Question: Consider the following table structure:

I'm creating a stored procedure which will delete data from 'RelatedA' and 'RelatedB'. Afterwards I want to delete everything from 'MasterData' that no longer has a relation in 'RelatedA' and 'RelatedB'.
I tried 3 different queries to get the IDs for deletion
## Using simple WHERE
'''
SELECT MD.ID
FROM MasterData MD
WHERE MD.ID NOT IN (SELECT MasterDataID FROM RelatedA)
AND MD.ID NOT IN (SELECT MasterDataID FROM RelatedB)
'''
## Using join + IS NULL in WHERE
'''
SELECT MD.ID
FROM MasterData MD
JOIN RelatedA RelA on RelA.MasterDataID = MD.ID
JOIN RelatedB RelB on RelB.MasterDataID = MD.ID
WHERE RelA.MasterDataID IS NULL
AND RelB.MasterDataID IS NULL
'''
## Using join + IS NULL in ON
'''
SELECT MD.ID
FROM MasterData MD
JOIN RelatedA RelA on RelA.MasterDataID = MD.ID AND RelA.MasterDataID IS NULL
JOIN RelatedB RelB on RelB.MasterDataID = MD.ID AND RelB.MasterDataID IS NULL
'''
for deletion and I'm sure there are a couple cause I just inserted fresh records in 'MasterData' (and there are no triggers that insert data in the related tables).
I actually have two questions:
1. What am I doing wrong?
2. What is the exact difference between my queries? (bonus)
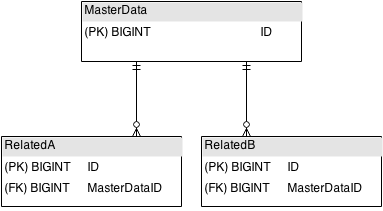
Answer: First let's look at the ones that don't work
'''
DELETE FROM MasterData
WHERE ID IN (
SELECT MD.ID
FROM MasterData MD
JOIN RelatedA RelA on RelA.MasterDataID = MD.ID
JOIN RelatedB RelB on RelB.MasterDataID = MD.ID
WHERE RelA.MasterDataID IS NULL
AND RelB.MasterDataID IS NULL
)
'''
The 'WHERE' conditions will never be true because you're doing inner joins instead of left joins.
---
'''
DELETE FROM MasterData
WHERE ID IN (
SELECT MD.ID
FROM MasterData MD
JOIN RelatedA RelA on RelA.MasterDataID = MD.ID AND RelA.MasterDataID IS NULL
JOIN RelatedB RelB on RelB.MasterDataID = MD.ID AND RelB.MasterDataID IS NULL
)
'''
The join condition will never be true because 'null' does not equal 'null' (i.e 'null' = 'null' returns 'null' instead of true) and the second part requires that 'MasterDataID' be null.
---
'''
DELETE FROM MasterData
WHERE ID IN (
SELECT MD.ID
FROM MasterData MD
WHERE MD.ID NOT IN (SELECT MasterDataID FROM RelatedA)
AND MD.ID NOT IN (SELECT MasterDataID FROM RelatedB)
)
'''
This includes an unnecessary subquery but unless I'm missing something seems like it should work. You can rewrite w/o the subquery as (you can similarly also omit the subquery in the 1st 2 queries above)
'''
DELETE FROM MasterData MD
WHERE MD.ID NOT IN (SELECT MasterDataID FROM RelatedA)
AND MD.ID NOT IN (SELECT MasterDataID FROM RelatedB)
'''
Personally I prefer not exists
'''
DELETE FROM MasterData MD
WHERE NOT EXISTS (SELECT 1 FROM RelatedA WHERE MasterDataID = MD.ID)
AND NOT EXISTS (SELECT 1 FROM RelatedB WHERE MasterDataID = MD.ID)
'''